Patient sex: F
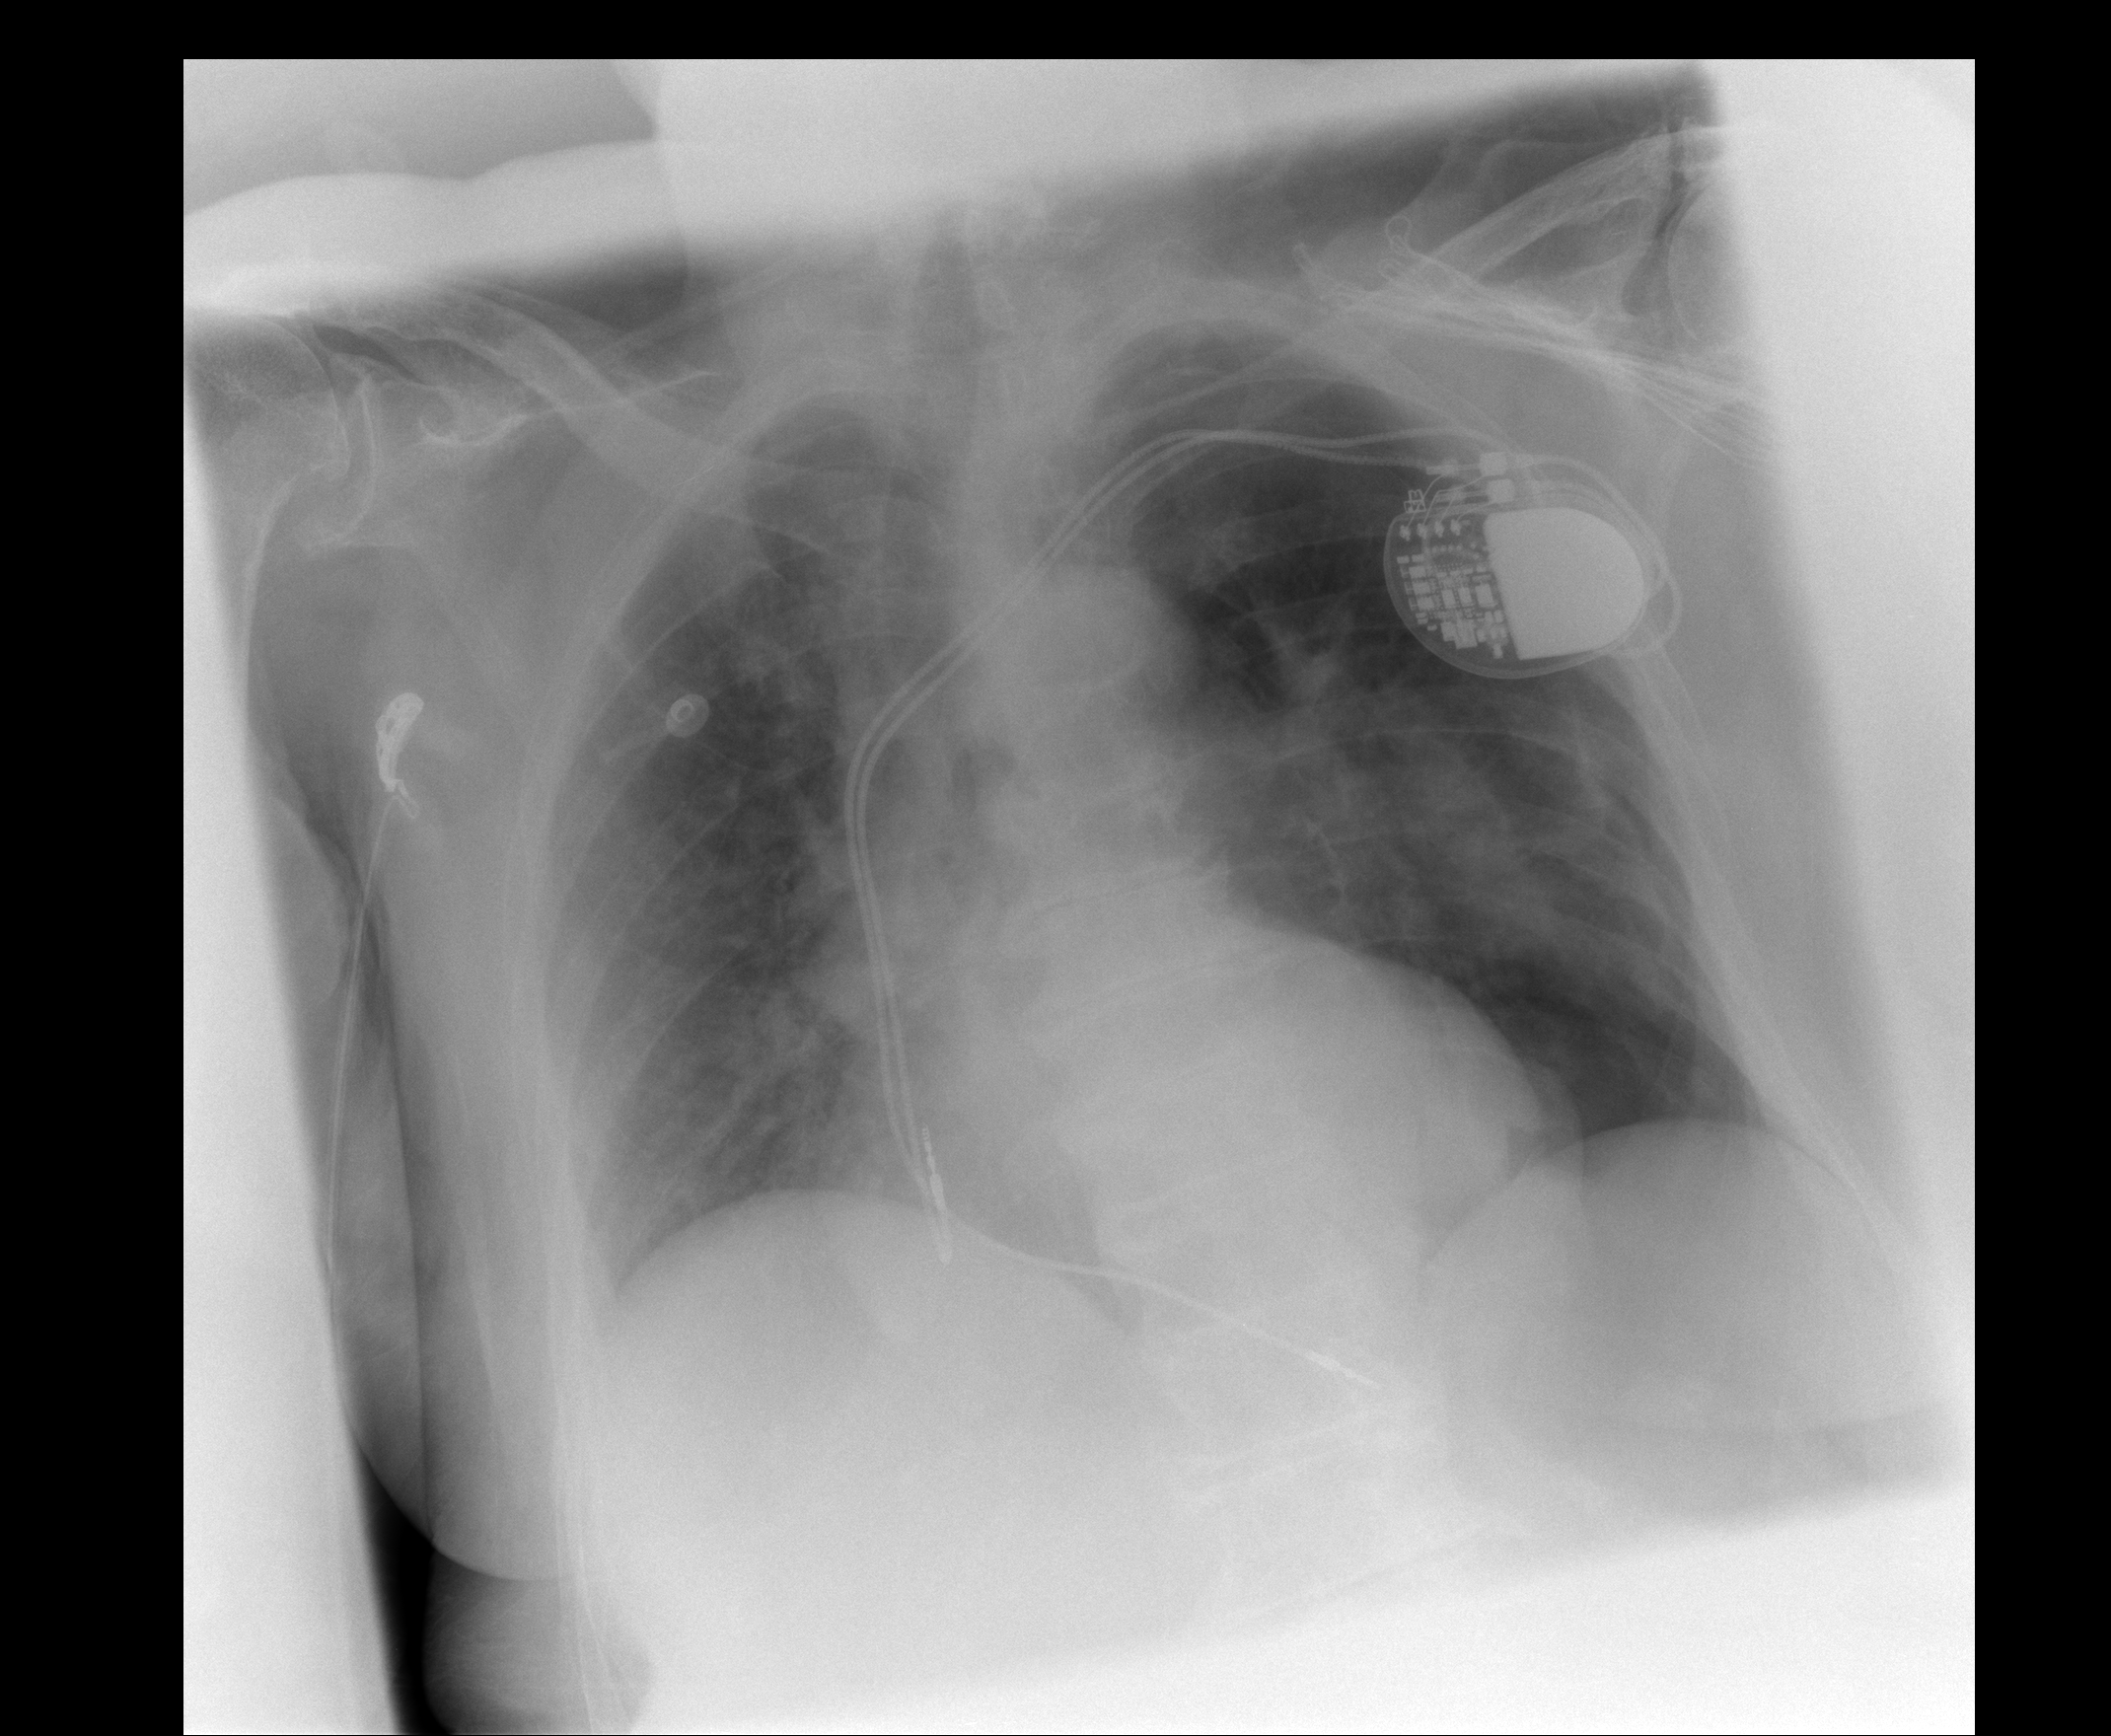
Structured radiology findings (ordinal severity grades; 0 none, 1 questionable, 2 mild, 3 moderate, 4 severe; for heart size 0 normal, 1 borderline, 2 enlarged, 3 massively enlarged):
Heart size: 2
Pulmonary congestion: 1
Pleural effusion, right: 0
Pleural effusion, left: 0
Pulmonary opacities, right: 0
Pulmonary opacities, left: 0
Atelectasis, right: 0
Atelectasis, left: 0